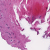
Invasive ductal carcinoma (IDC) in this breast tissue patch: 0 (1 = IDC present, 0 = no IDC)